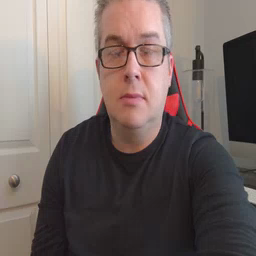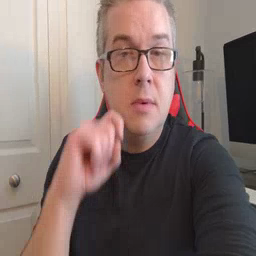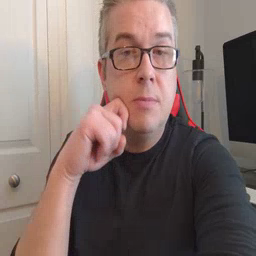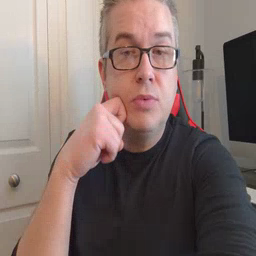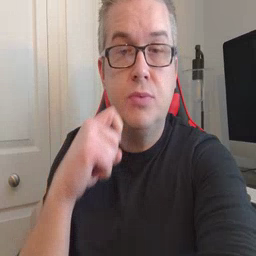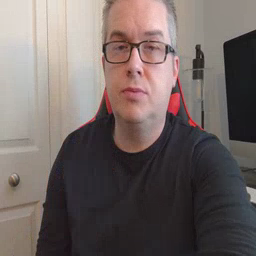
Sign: apple